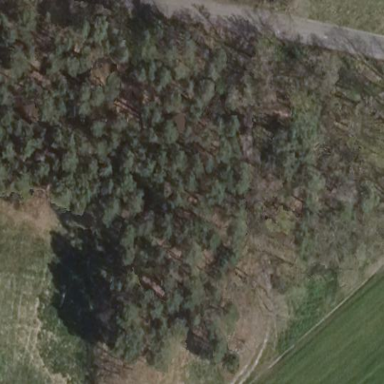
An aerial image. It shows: Evergreen needle-leaved forest which is classified as woodland with dense trees.